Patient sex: F
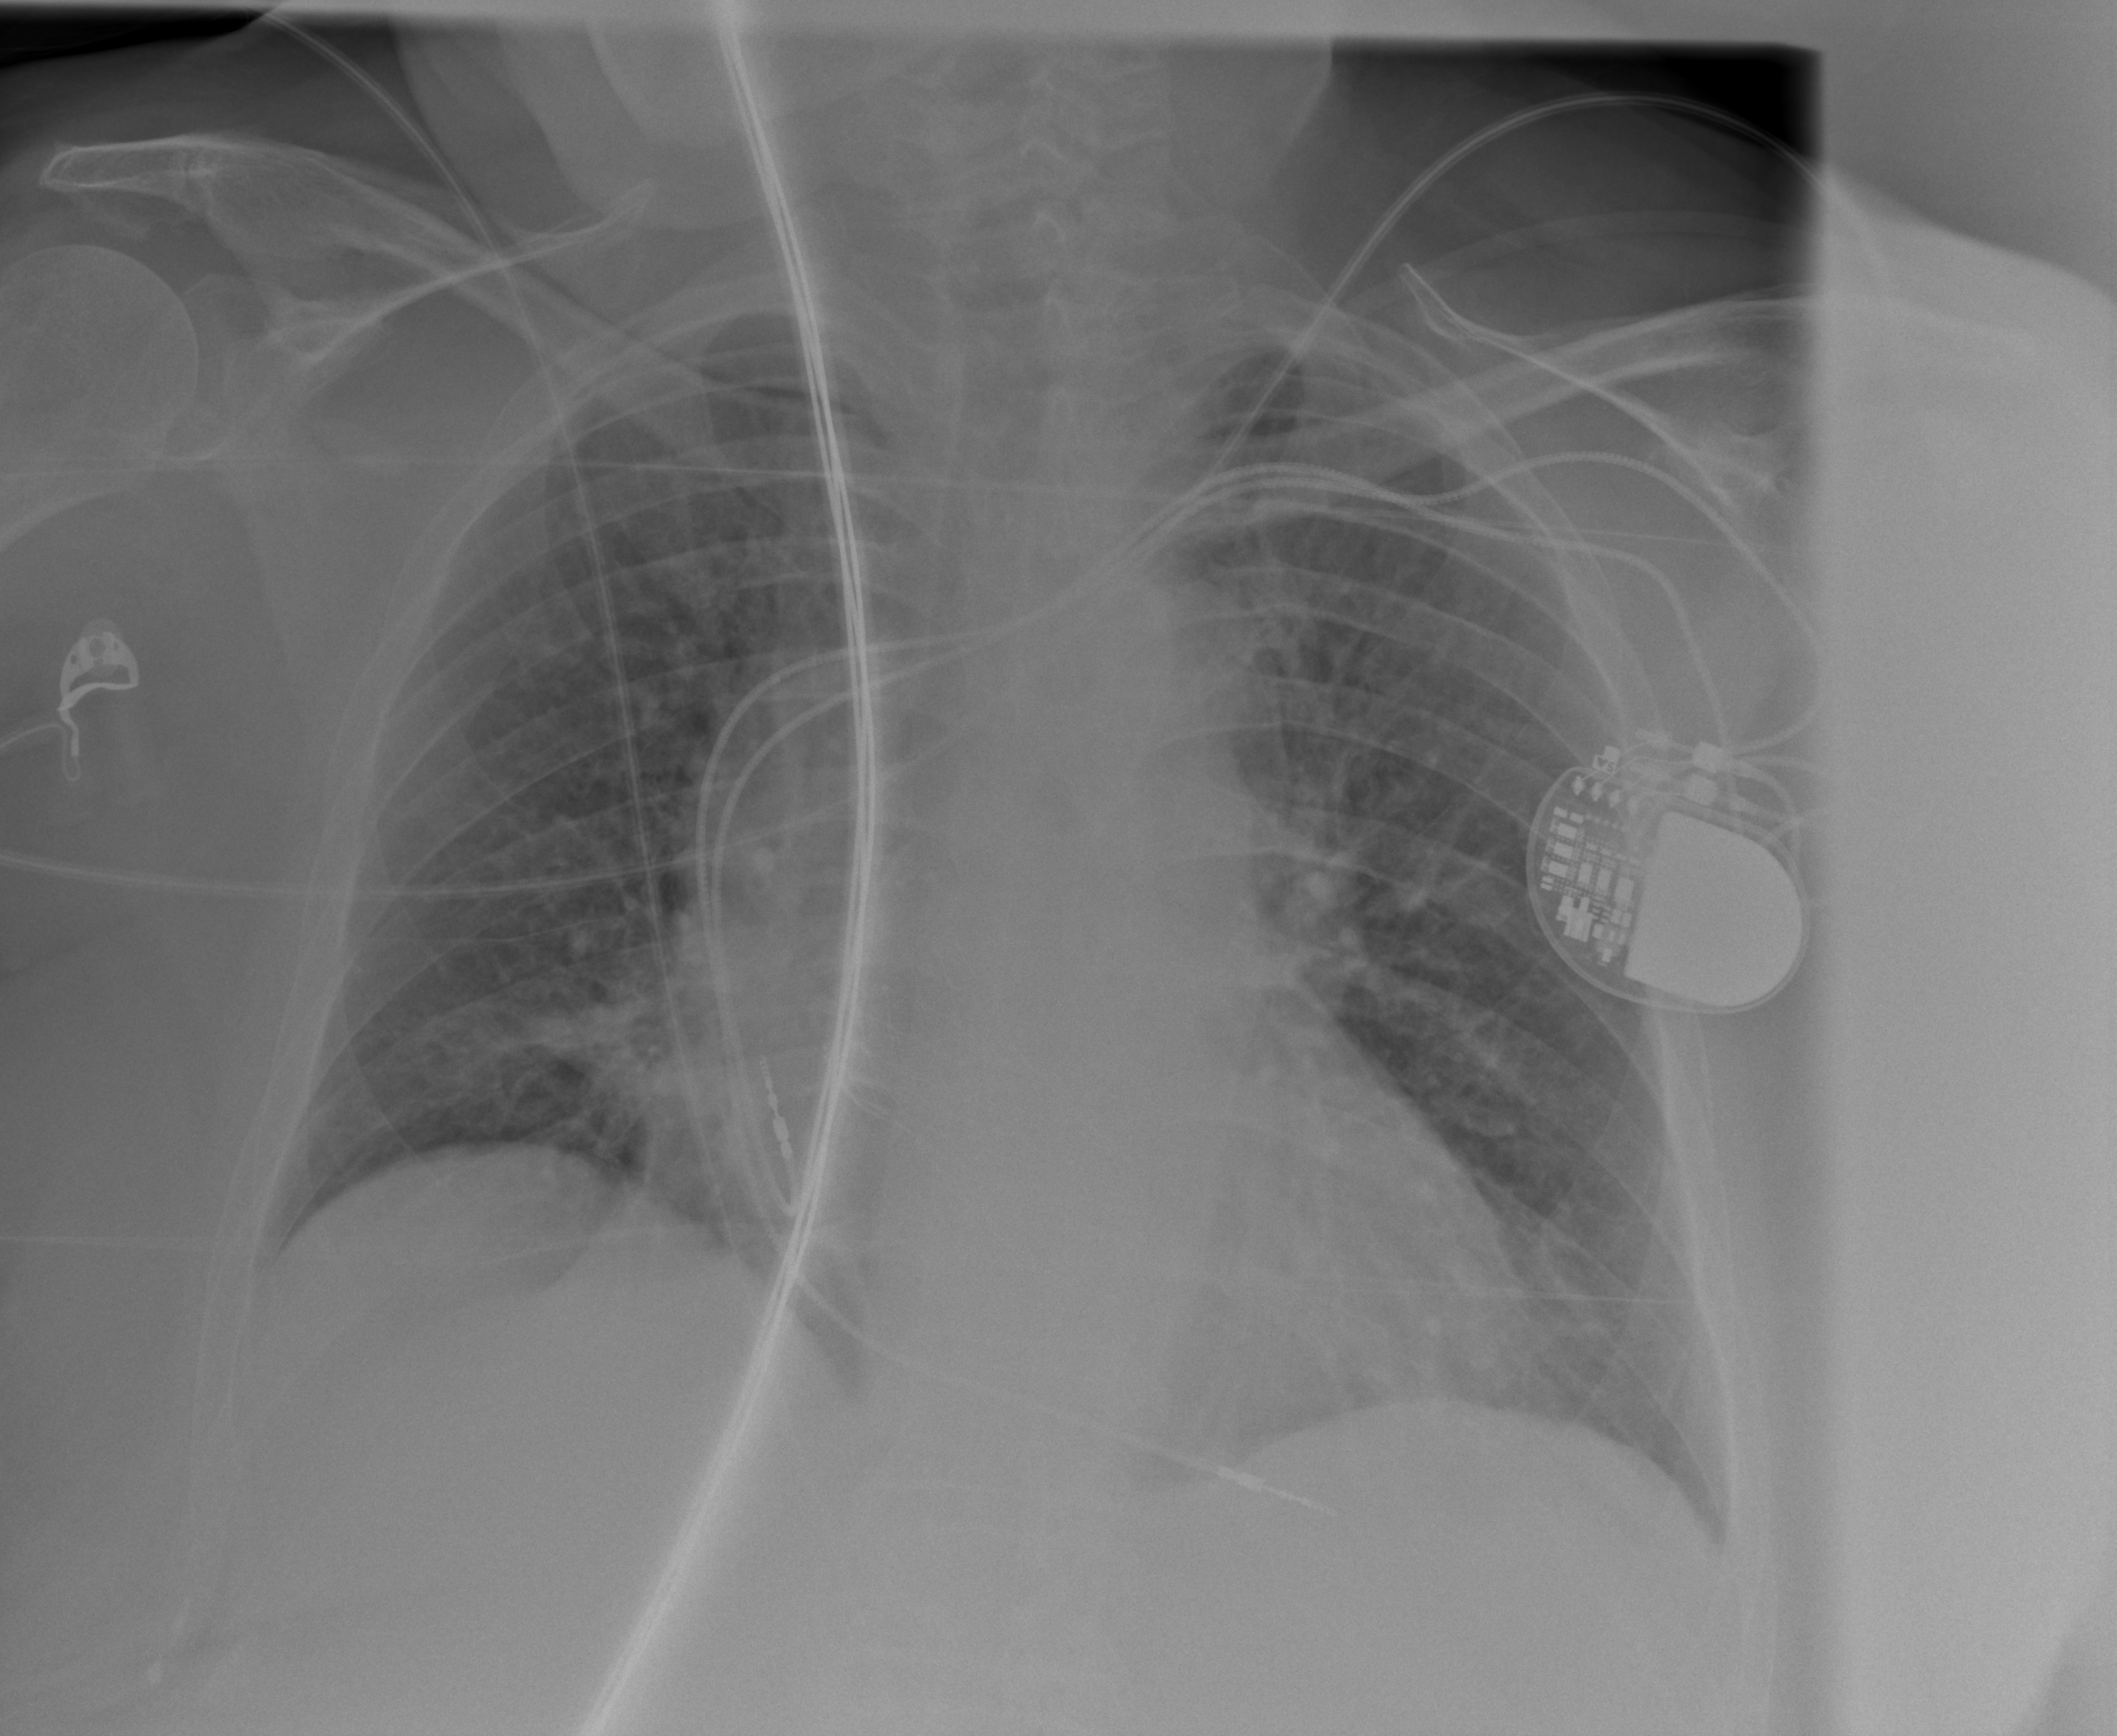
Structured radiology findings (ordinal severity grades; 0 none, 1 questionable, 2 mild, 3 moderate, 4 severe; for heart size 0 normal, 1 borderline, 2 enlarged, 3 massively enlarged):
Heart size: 2
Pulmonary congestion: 2
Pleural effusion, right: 0
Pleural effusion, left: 0
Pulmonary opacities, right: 0
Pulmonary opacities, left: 0
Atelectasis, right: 2
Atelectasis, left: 0